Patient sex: F
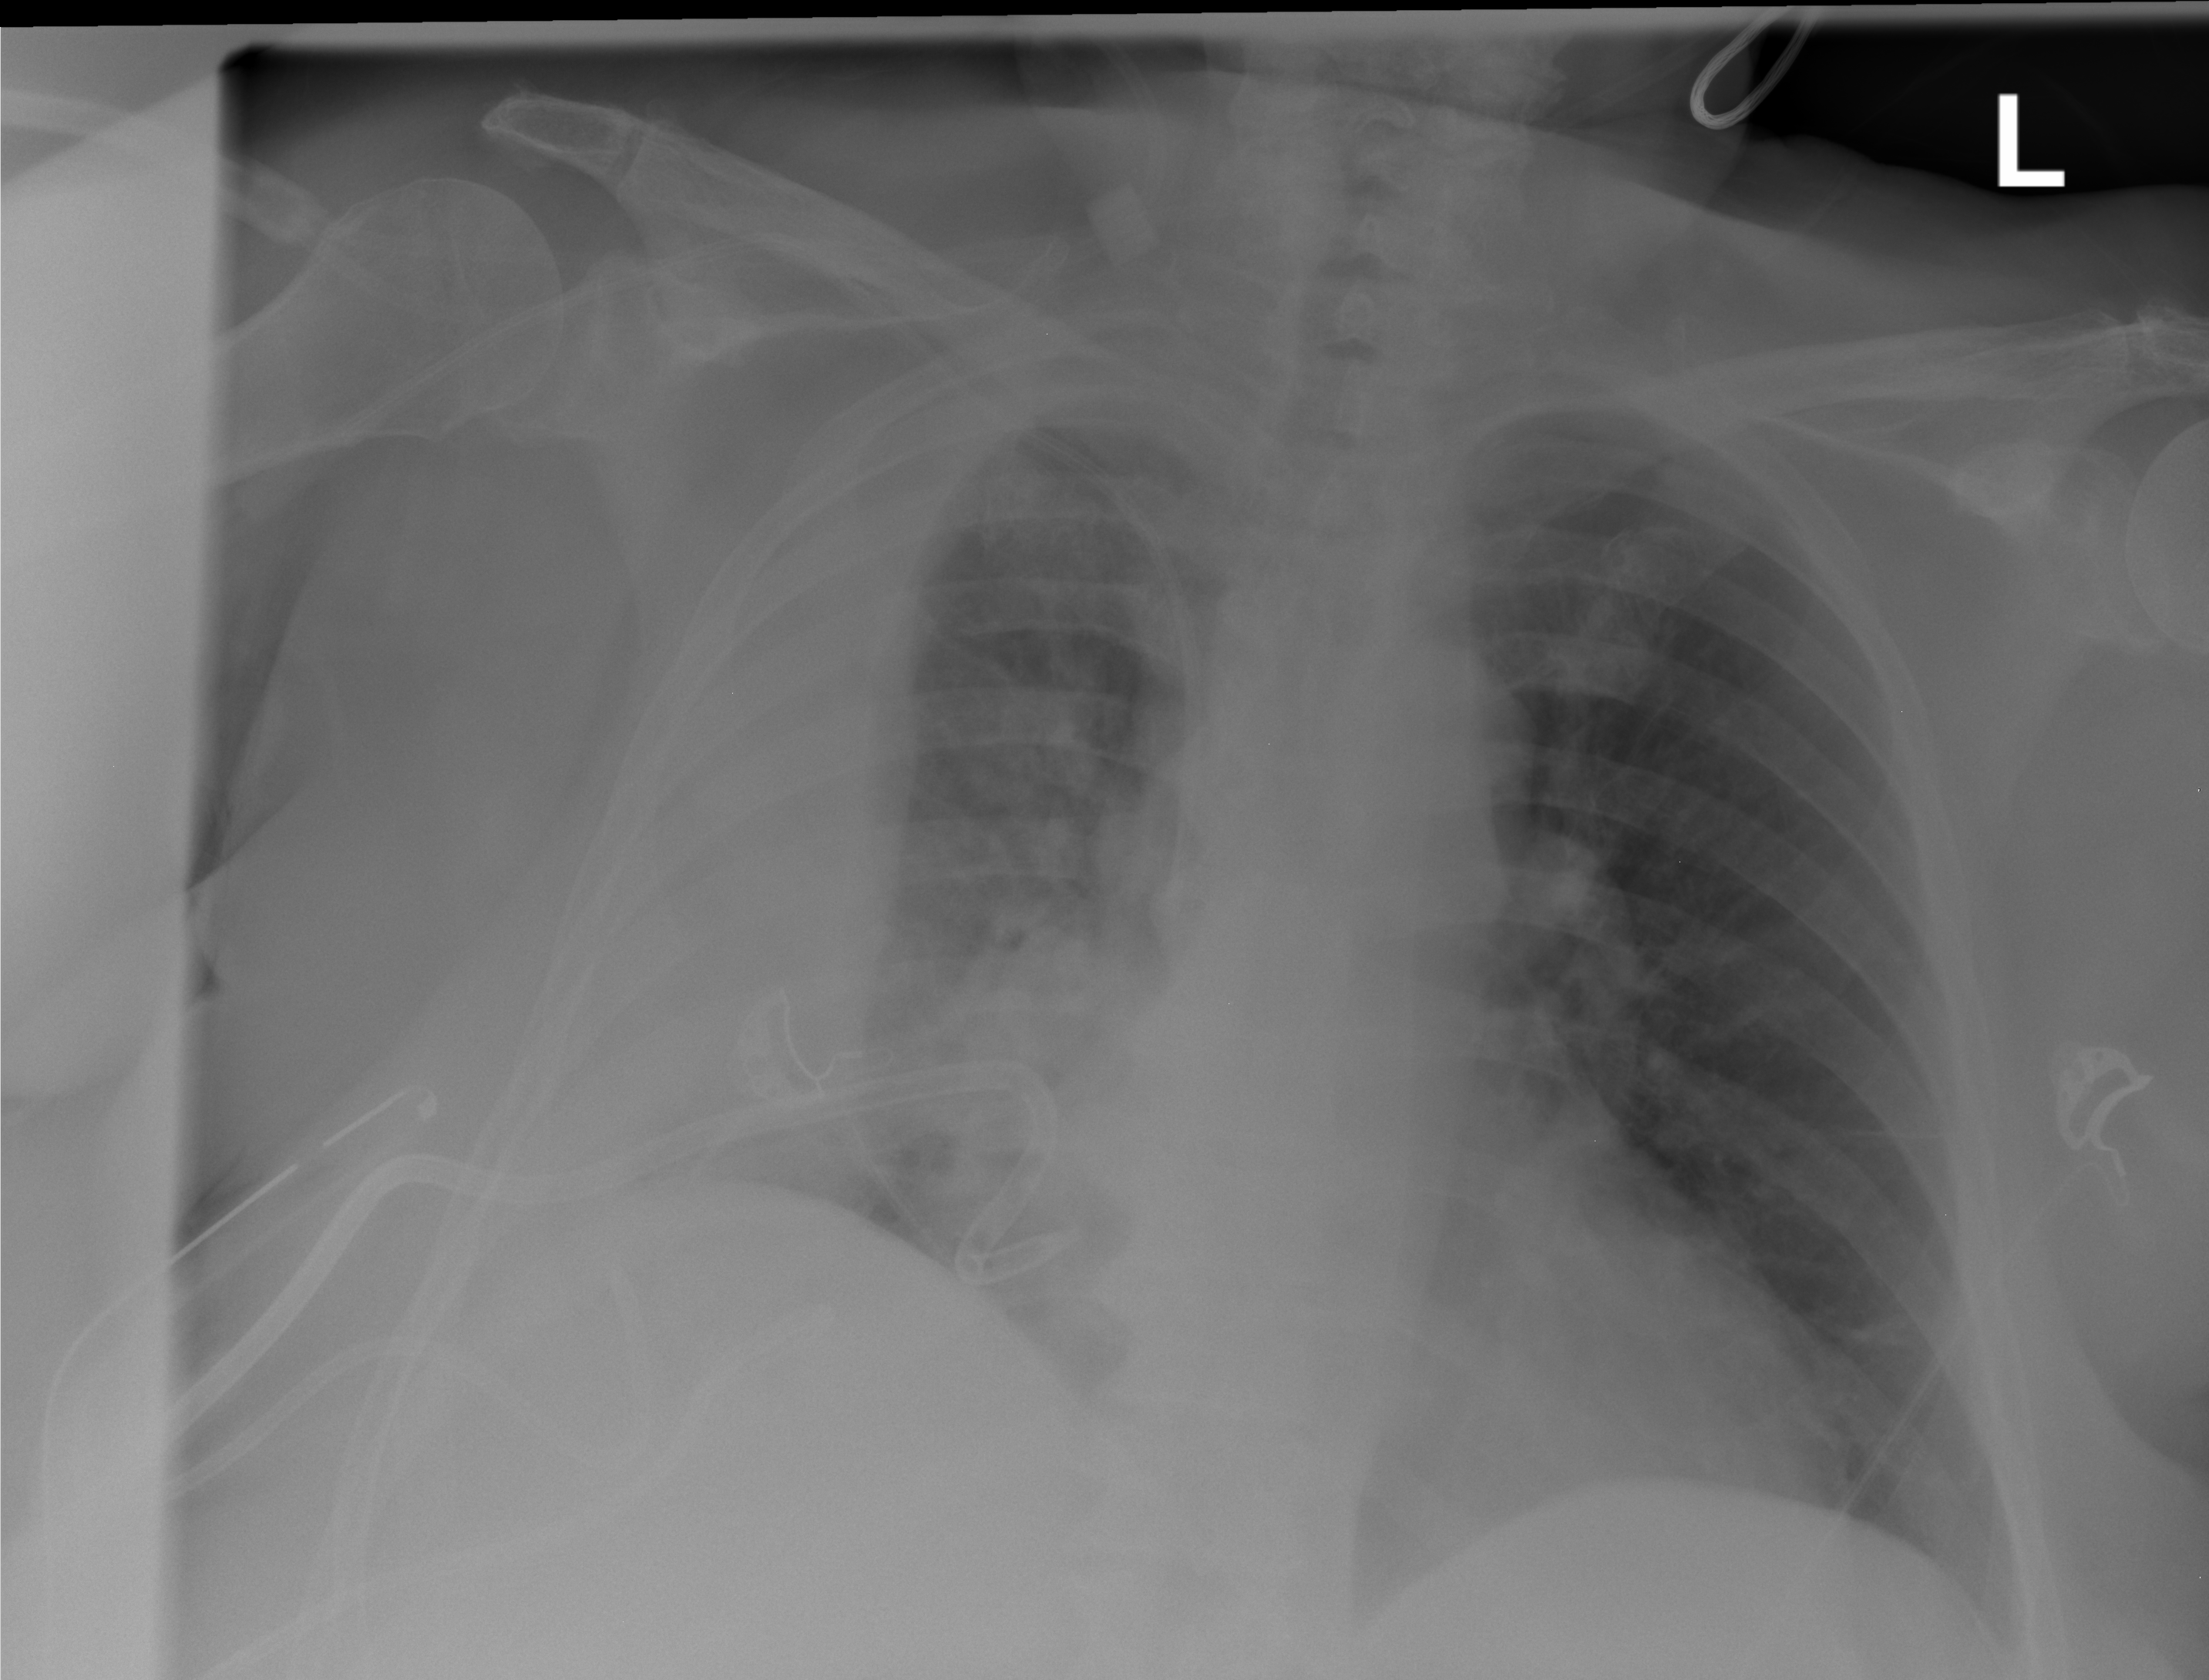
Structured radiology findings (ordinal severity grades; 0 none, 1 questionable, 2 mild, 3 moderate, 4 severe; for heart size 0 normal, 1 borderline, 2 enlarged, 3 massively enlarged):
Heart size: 0
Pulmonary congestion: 2
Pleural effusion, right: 3
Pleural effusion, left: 0
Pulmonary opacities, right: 2
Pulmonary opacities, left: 0
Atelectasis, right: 3
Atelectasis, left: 2